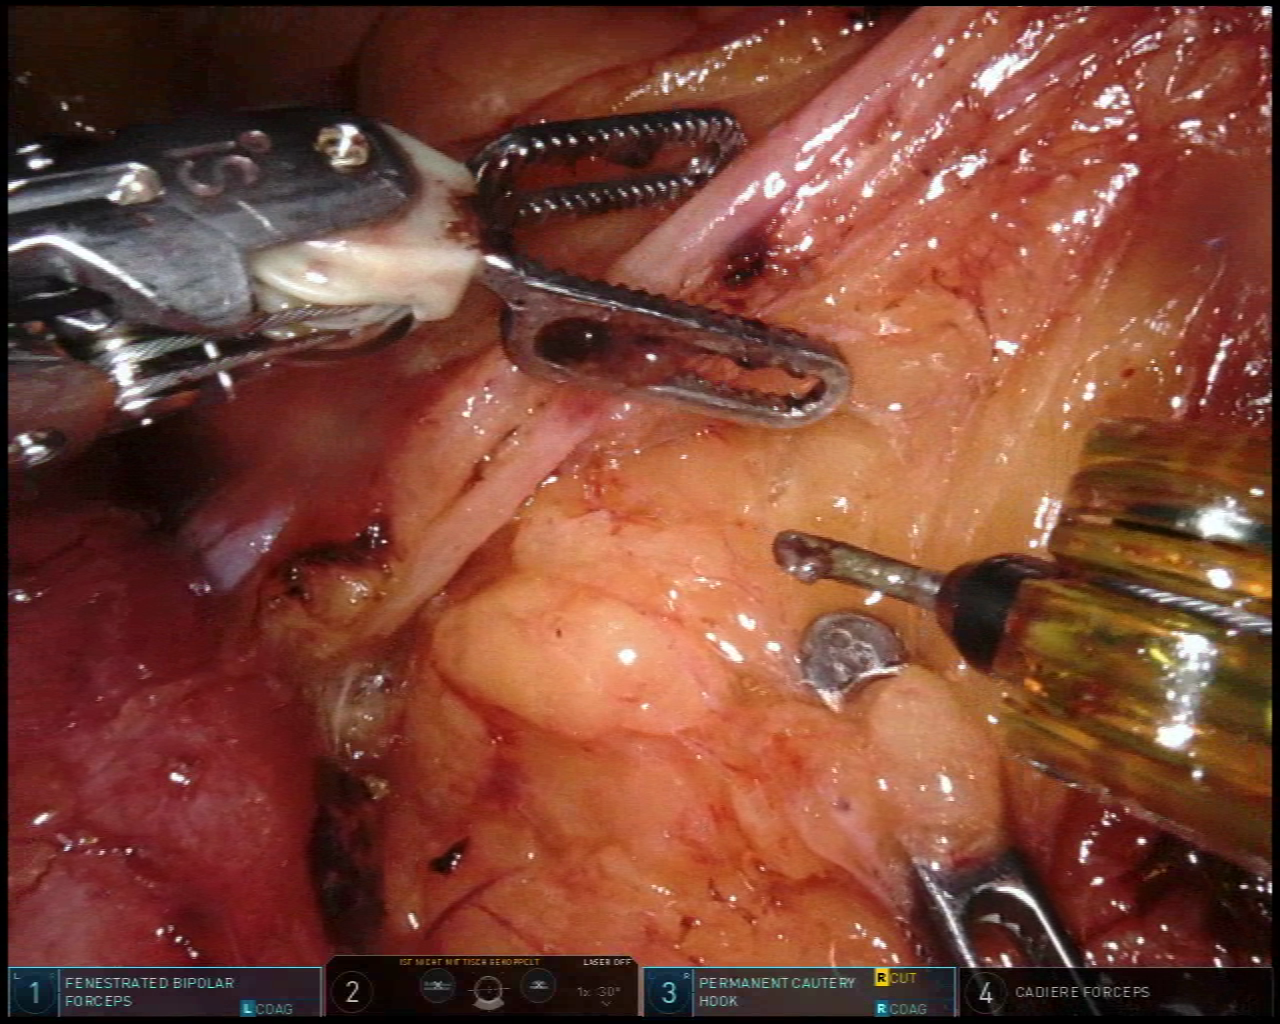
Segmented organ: intestinal_veins
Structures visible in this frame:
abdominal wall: no
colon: yes
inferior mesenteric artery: no
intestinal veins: yes
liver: no
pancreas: no
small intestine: no
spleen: no
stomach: no
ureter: no
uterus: no
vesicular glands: no